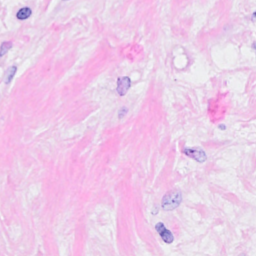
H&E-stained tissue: Breast